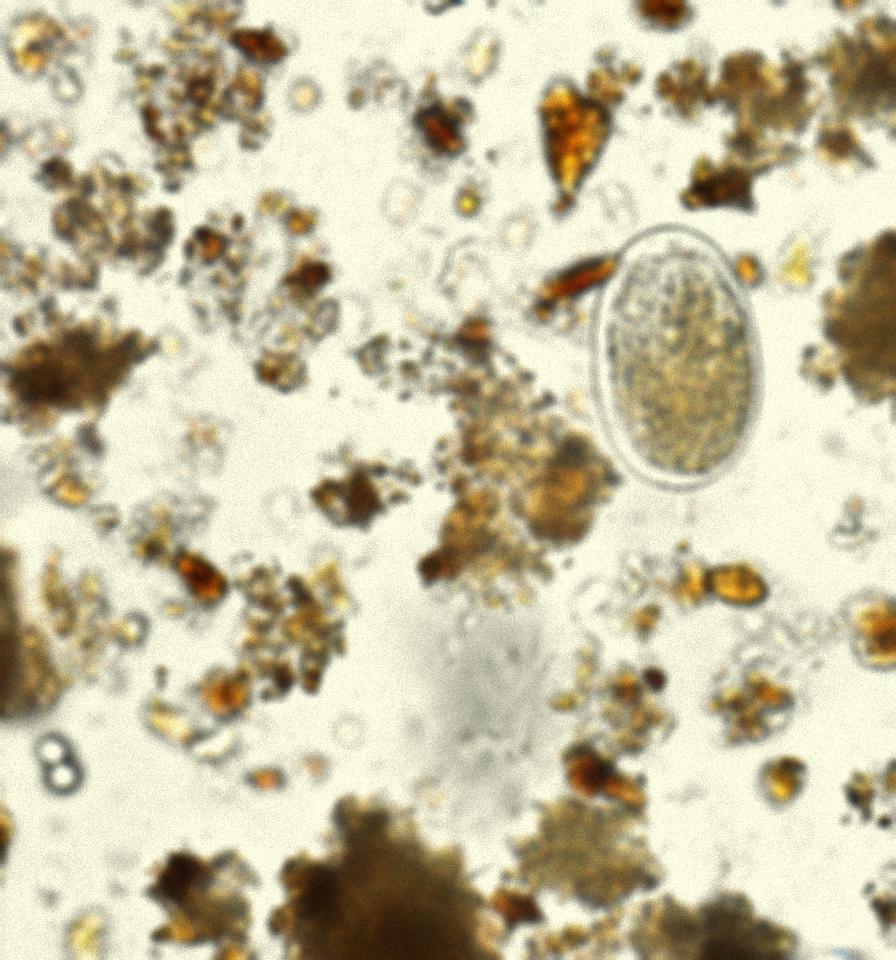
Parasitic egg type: Hookworm egg